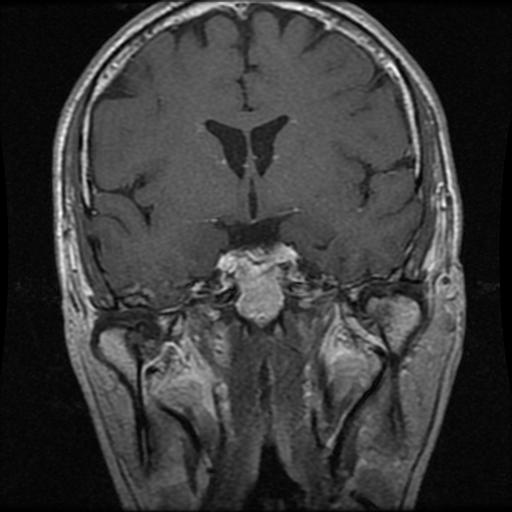
Label: pituitary